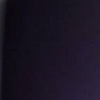
Label: space